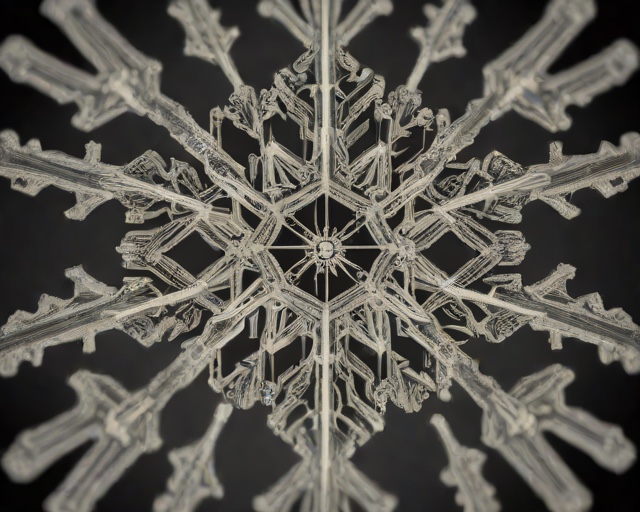
Category: Winter